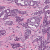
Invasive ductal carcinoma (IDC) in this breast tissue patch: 1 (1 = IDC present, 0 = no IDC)